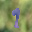
Label: 9